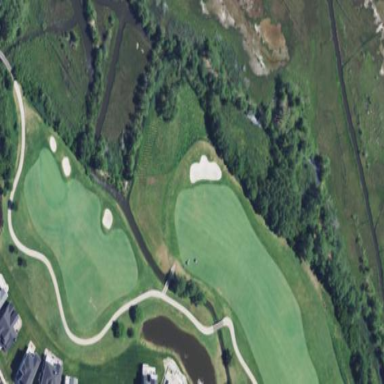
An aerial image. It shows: Grassy area designated as golf fairway.